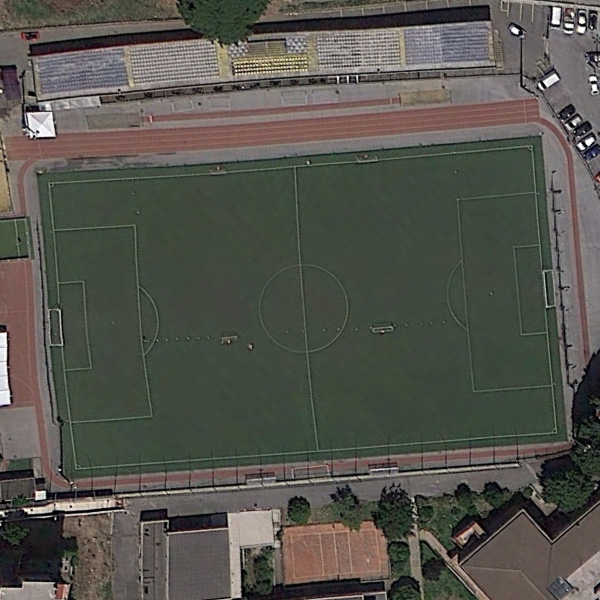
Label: Playground